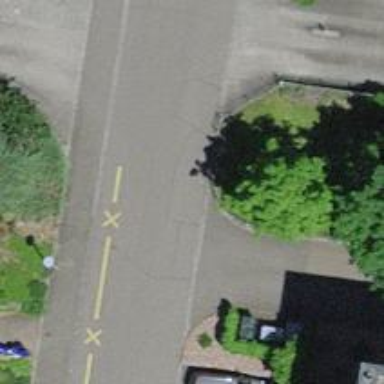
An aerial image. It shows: Residential road.